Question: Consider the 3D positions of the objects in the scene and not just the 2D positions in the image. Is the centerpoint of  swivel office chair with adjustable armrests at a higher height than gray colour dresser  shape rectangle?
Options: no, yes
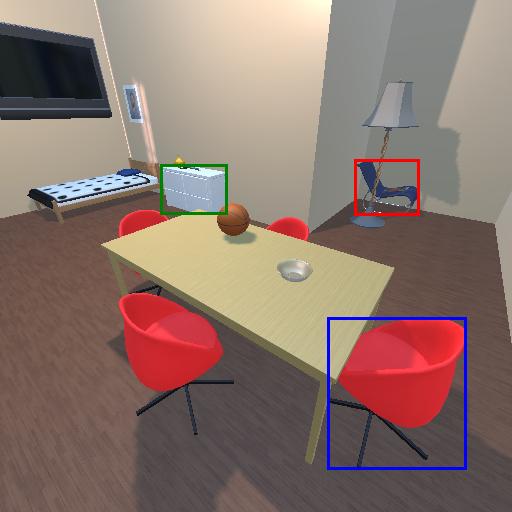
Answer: no